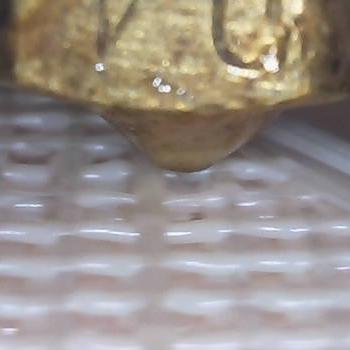
Flow rate: 105%